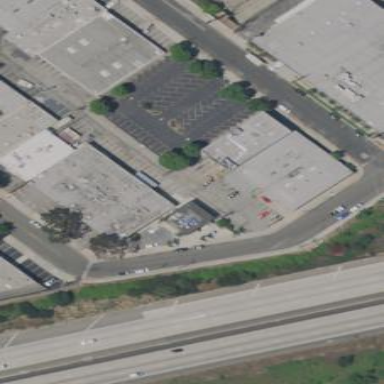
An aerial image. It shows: Warehouse building.